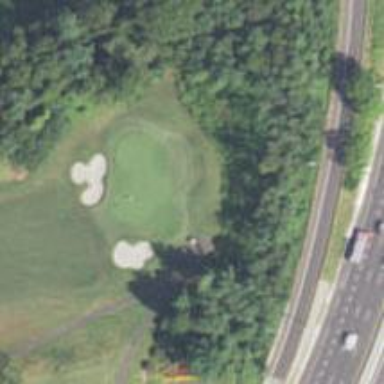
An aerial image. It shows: Golf hole.